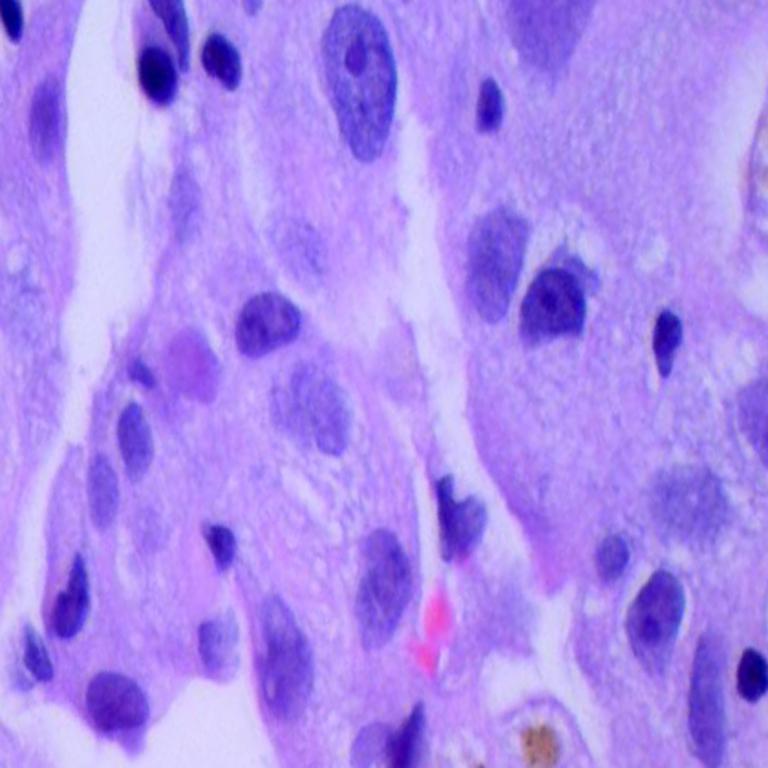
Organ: lung
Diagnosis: adenocarcinomas